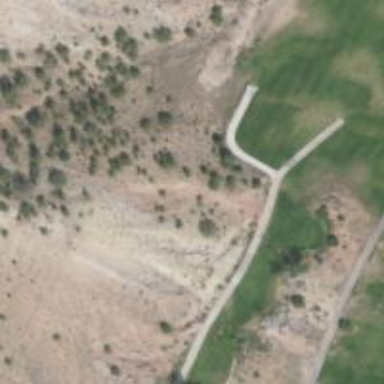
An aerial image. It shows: Path designated for golf carts.